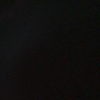
Label: space